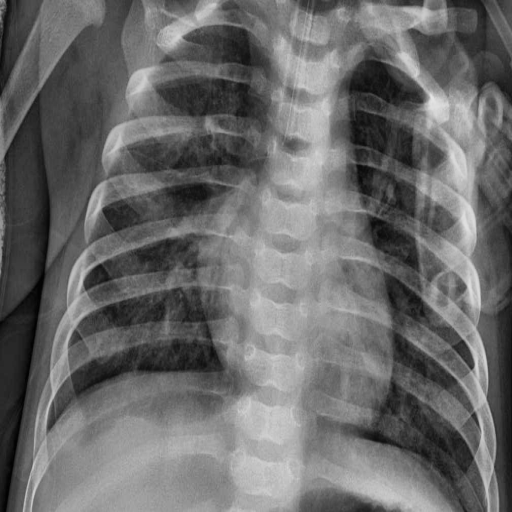
Finding: PNEUMONIA